Question: I want to use GCM Service in my application.
From the SDK manager I am not getting GCM Library in the Extras Folder.
Can anyone please help me?

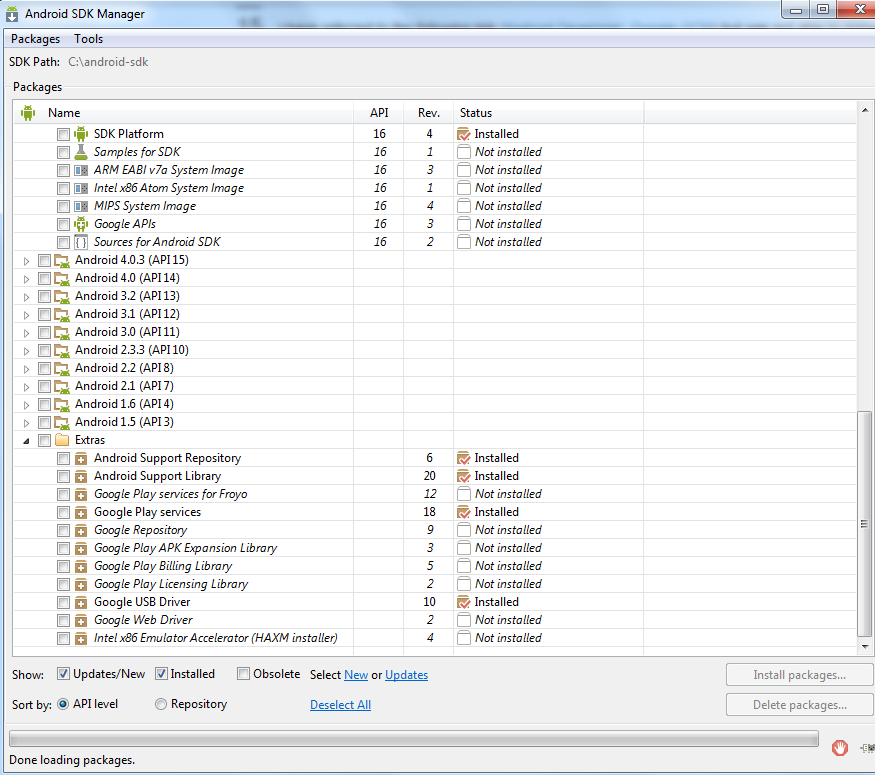
Answer: You need the Google Play Services library, which contains the GoogleCloudMessaging class, which is the new way to register to GCM.